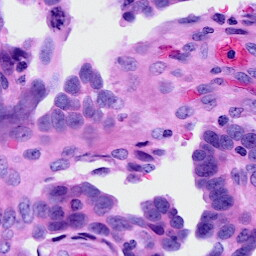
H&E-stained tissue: Ovarian